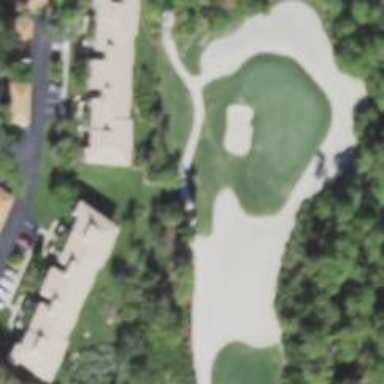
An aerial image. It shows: View of golf hole.